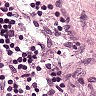
Metastatic tissue present: no